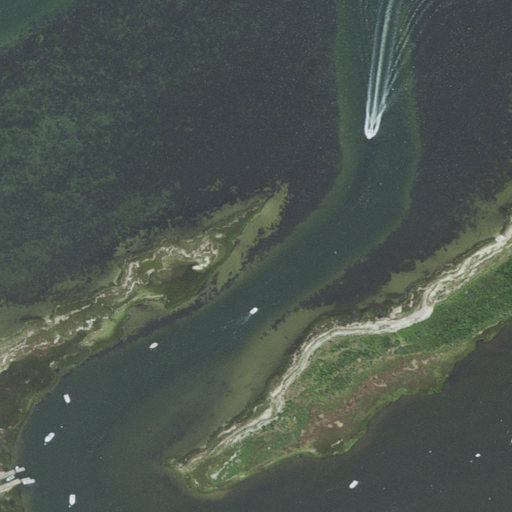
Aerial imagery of cape in Massachusetts named Jackson Point containing open water, herbaceous wetlands, barren land, grassland, and low intensity development